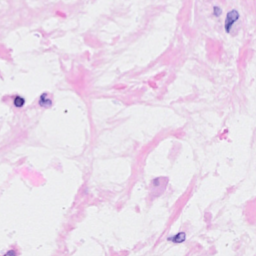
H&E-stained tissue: Breast